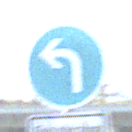
Verkehrszeichen: VorgeschriebeneFahrtrichtungLinks
Zusatzzeichen unten: BesondereFahrzeugeUndTransportgueter10
Umgebung: Outdoor, Urban
Tageszeit: SunriseSunset
Wetter: Clear
Licht: Natural
Jahreszeit: NotSpecified
Kontrast: MediumContrast